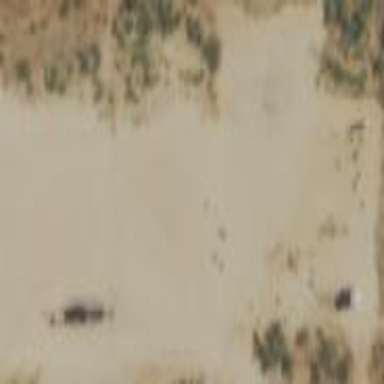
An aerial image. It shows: Wellsite surrounded by sand.